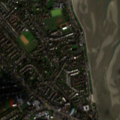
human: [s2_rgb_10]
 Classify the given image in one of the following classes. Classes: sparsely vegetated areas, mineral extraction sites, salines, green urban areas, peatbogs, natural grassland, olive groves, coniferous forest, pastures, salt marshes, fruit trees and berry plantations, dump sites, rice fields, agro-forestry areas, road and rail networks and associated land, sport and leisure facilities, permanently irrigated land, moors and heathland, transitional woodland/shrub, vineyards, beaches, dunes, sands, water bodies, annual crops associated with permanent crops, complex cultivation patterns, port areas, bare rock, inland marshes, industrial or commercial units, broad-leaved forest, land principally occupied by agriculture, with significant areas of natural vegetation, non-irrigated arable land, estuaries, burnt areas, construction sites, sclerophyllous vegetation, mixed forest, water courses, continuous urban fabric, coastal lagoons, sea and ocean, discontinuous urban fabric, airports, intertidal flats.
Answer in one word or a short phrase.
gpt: discontinuous urban fabric, intertidal flats